Question: Count the number of objects in the diagram.
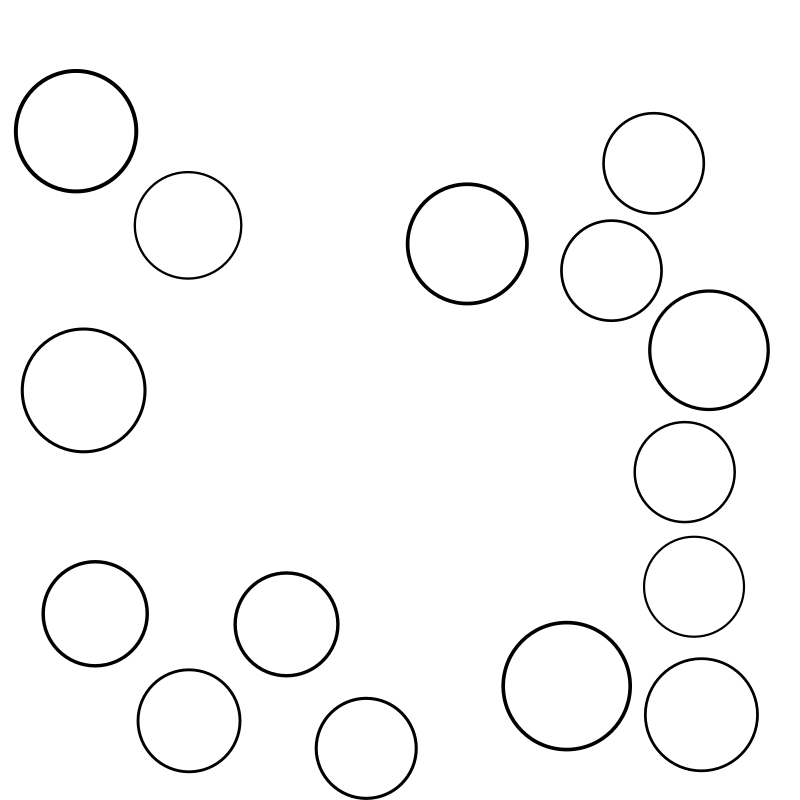
Answer: 15